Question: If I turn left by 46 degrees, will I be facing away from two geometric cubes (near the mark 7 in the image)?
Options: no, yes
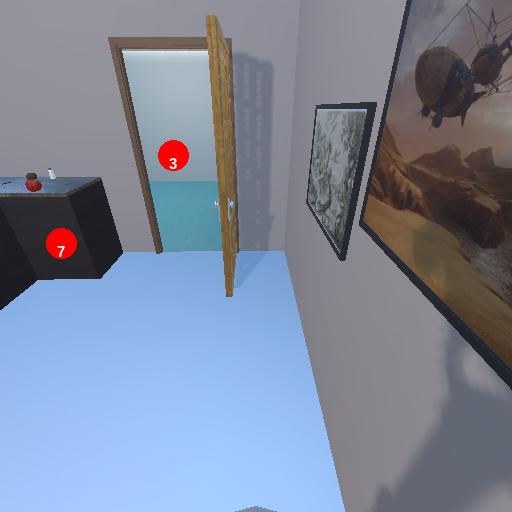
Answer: no